Interaction volume radius: 5 \u00c5
Interaction volume height: 30 \u00c5
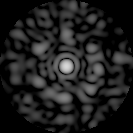
Disorder parameter: 0.8092